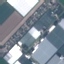
Land use / land cover class: Industrial